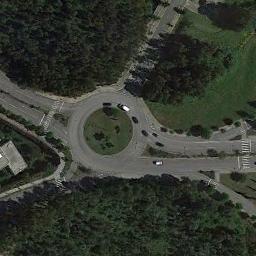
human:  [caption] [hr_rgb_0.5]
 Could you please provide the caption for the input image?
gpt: The roundabout is on the grass next to trees .

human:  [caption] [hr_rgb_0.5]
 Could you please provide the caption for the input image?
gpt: The roundabout with four exits and entrances is in the forest .

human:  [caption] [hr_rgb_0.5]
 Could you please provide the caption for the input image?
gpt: There are several moving vehicles on the road at the roundabout, With a building and a large forest surrounding the roundabout .

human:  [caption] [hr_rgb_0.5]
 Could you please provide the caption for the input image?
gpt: There are many trees around the roundabout .

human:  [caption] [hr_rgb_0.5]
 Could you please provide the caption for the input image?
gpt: There are many green trees around the roundabout .